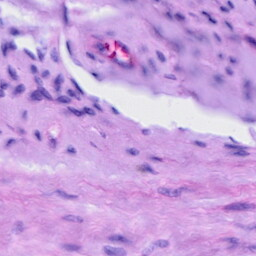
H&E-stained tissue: Cervix